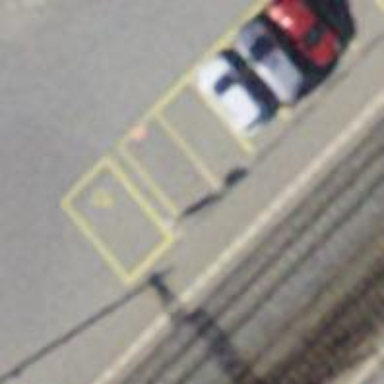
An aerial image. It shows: Car-sharing service available at this location.